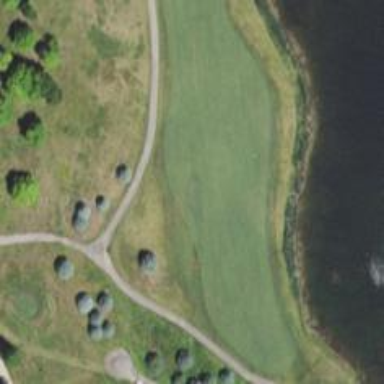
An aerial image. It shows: Golf hole.